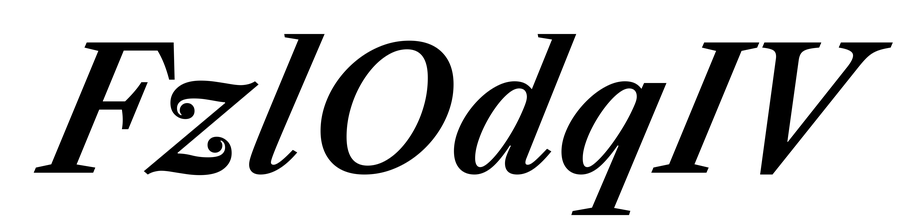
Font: LibreCaslonText-Italic_SemiBold_Italic